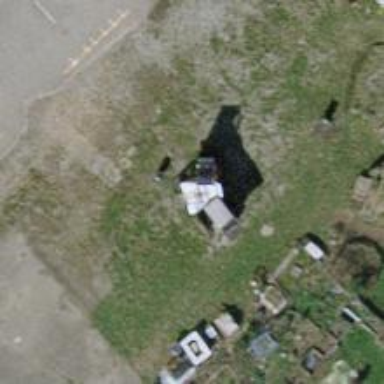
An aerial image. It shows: Toilets.